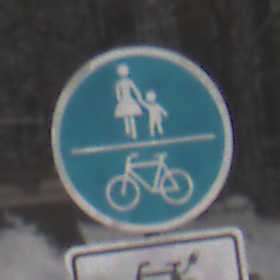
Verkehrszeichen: GemeinsamerGehUndRadweg
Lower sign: EinspurigeFahrzeugeFrei4
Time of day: MorningAfternoon
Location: Outdoor (Nature)
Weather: PartlyCloudy
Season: Winter
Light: Natural